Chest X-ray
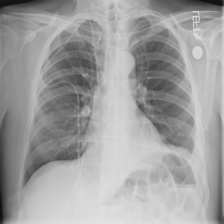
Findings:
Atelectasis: negative
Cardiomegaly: negative
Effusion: negative
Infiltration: negative
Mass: negative
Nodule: negative
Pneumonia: negative
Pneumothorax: negative
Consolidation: negative
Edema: negative
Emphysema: negative
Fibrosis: negative
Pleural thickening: negative
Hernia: negative